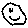
Label: smiley face